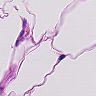
Metastatic tissue present: no